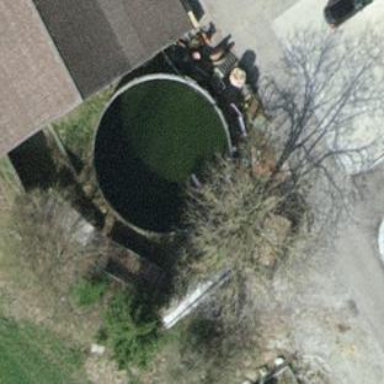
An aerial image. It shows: Storage tank that is man-made.